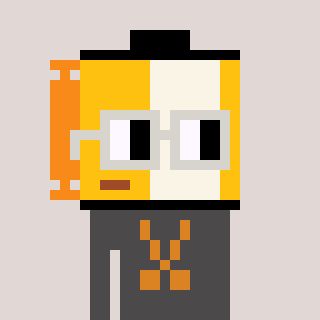
a pixel art character with square light gray glasses, a film roll-shaped head and a grayscale-colored body on a warm background